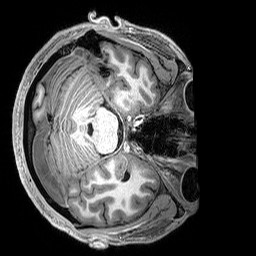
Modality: T1w
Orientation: axial
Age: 33
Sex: female
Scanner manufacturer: siemens
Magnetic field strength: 3 T
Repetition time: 2.8 s
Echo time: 0.00212 s